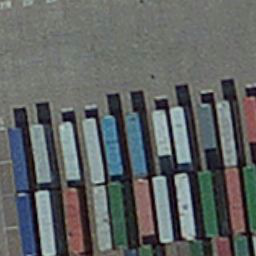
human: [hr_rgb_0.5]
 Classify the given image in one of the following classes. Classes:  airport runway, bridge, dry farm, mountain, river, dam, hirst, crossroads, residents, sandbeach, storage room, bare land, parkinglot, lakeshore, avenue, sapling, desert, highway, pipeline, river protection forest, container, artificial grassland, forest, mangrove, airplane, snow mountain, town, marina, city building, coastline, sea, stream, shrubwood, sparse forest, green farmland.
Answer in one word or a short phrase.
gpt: container